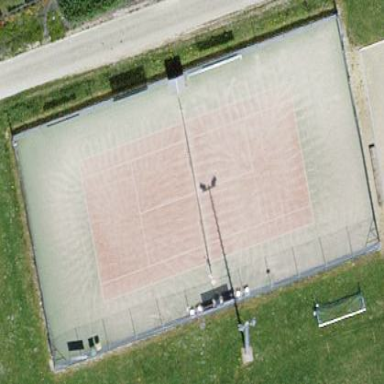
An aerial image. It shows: Tennis court on pitch designated for leisure land.